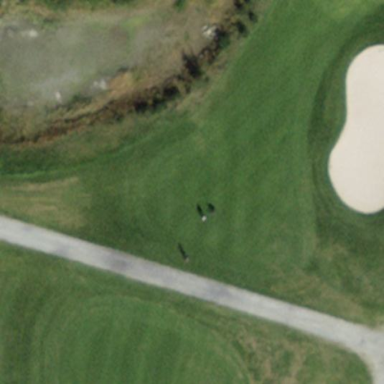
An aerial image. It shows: Water hazard on golf course.